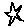
Label: star